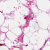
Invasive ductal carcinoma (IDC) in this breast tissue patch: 0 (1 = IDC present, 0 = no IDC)